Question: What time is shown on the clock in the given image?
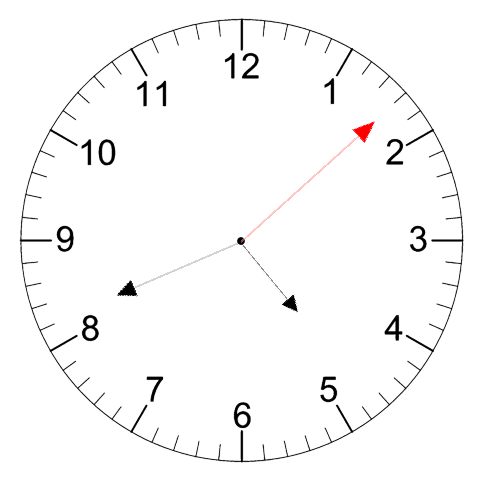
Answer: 04:41:08